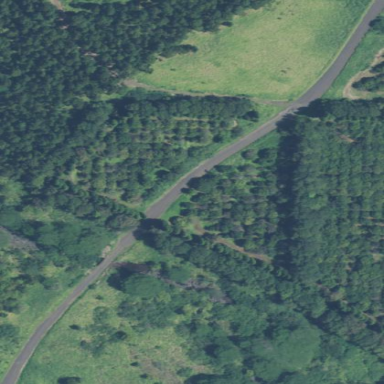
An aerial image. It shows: Orchard filled with macadamia trees.